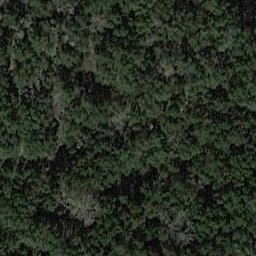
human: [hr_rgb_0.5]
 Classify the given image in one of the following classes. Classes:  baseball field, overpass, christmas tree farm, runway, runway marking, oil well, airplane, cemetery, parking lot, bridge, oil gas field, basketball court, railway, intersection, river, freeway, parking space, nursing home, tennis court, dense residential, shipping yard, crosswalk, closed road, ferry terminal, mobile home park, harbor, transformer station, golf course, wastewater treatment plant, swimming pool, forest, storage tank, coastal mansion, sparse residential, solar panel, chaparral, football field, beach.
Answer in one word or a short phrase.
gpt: forest